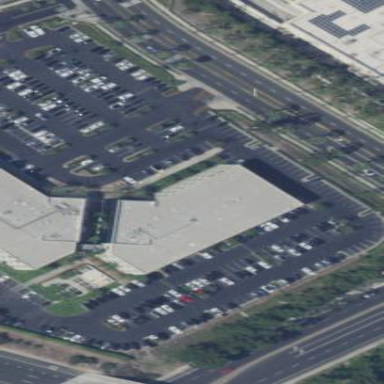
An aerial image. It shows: Commercial building.